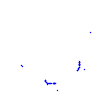
Particle: proton